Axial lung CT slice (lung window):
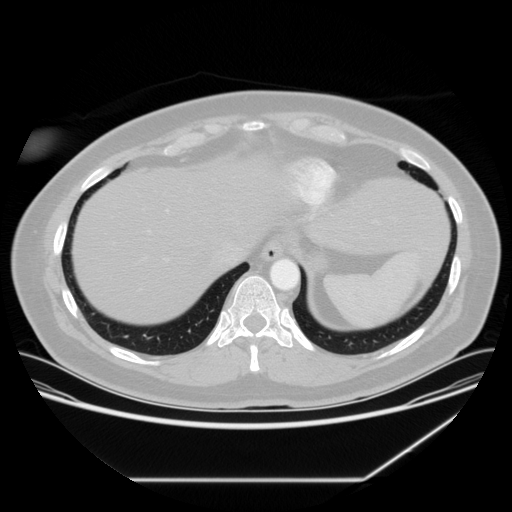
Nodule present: no